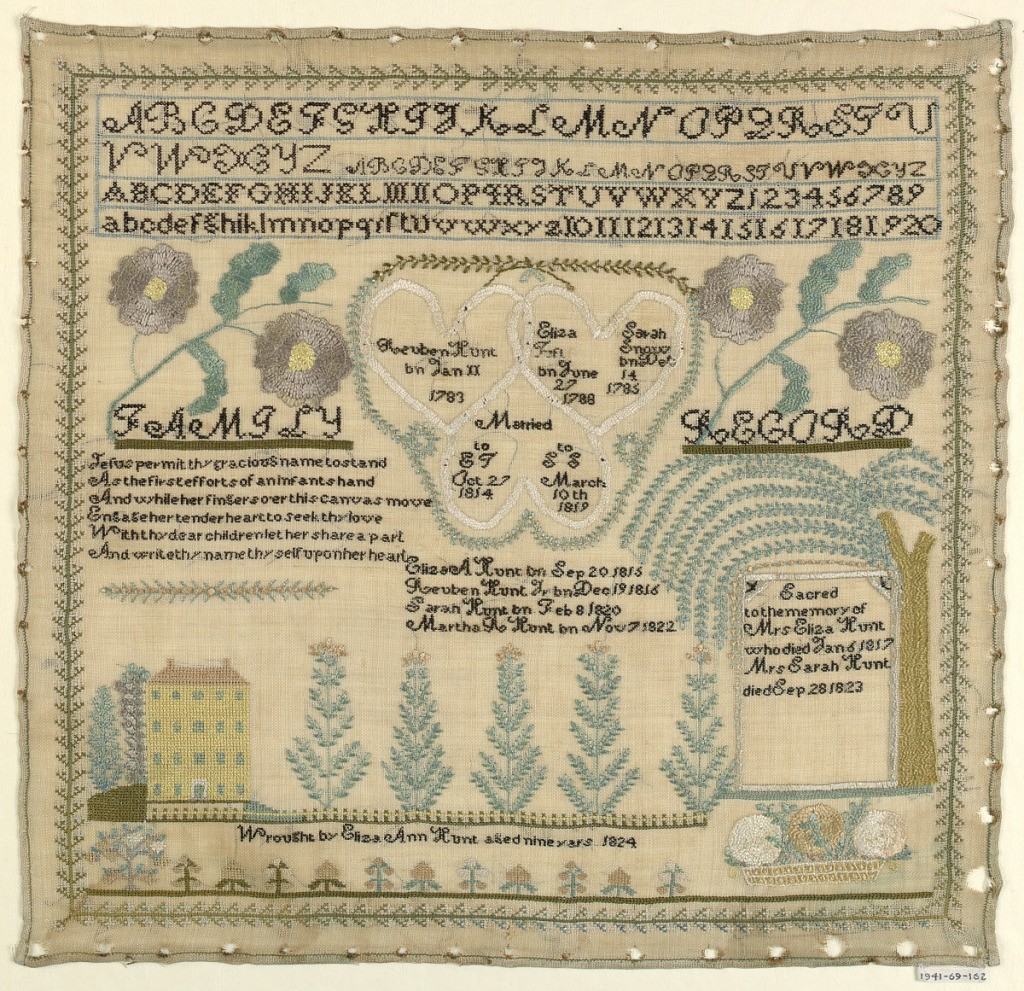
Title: Sampler
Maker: Eliza Ann Hunt, American, American, 1815 - 1845
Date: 1824
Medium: silk embroidery, linen foundation Technique: embroidered in cross, satin, knot, split, and stem stitches on plain weave foundation
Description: A square sampler worked in black, brown, purple, green, beige and pink on a natural ground. At the top four alphabets are worked in black. At the bottom are a house, trees and flowers, and a mourning plaque beneath a willow tree. In the center, three interlocking hearts indicate that the embroiderer's father had had two wives, both of whom were now dead. The hearts are flanked by flowering branches and a verse, and the names and birthdates of the children are embroidered below.
In the top left heart: Reuben Hunt bn Jan11 1783
In the top right heart:
Eliza Taft bn June 27 1788
Sarah Snow bn dec 14 1785"
In the bottom heart:
Married
to E T Oct 27 1814
to SS March 10 1819
Beneath the hearts:
Eliza A Hunt bn Sep 20 1815
Reuben Hunt Jr bn Dec 19 1816
Sarah Hunt bn feb 8 1820
Martha A Hunt bn Nov 7 1822

The tomb reads:
Sacred to the memory of
Mrs Eliza Hunt who died Jan 6 1817
Mrs Sarah Hunt  died Sep 28 1823

The verse:
Jesus permit thy gracious name to stand
As the first efforts of an infant's hand
And while her fingers o'er this canvas move
Enlist her tender heart to seek they love
With thy dear children let her share a part
And write thy name they self upon her heart

Wrought by Eliza Ann Hunt aged nine years 1824